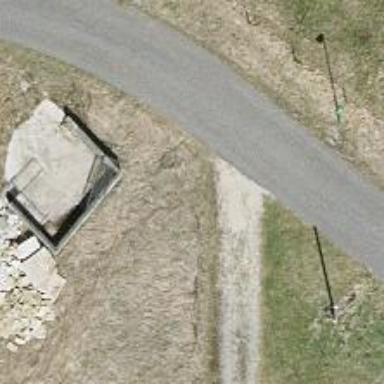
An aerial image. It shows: Sanitary dump station.